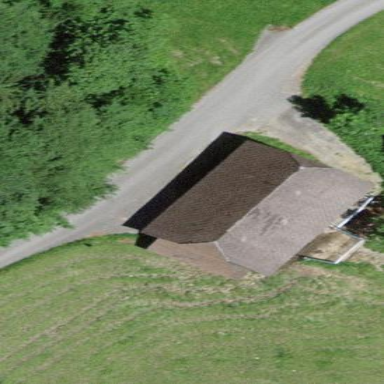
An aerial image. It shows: Rural barn.